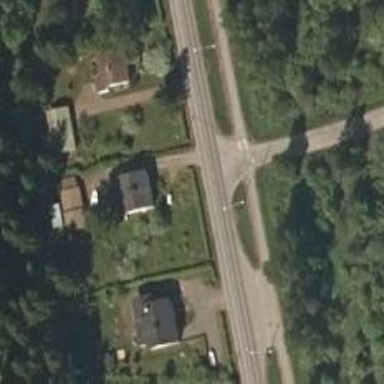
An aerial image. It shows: Uncontrolled road crossing.